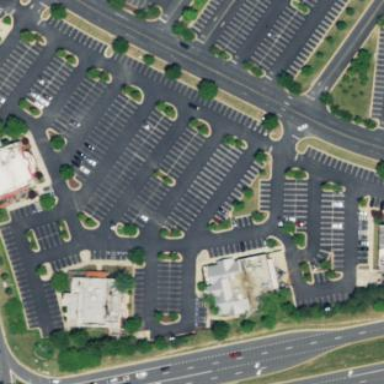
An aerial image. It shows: Parking area with surface.